Question: I am using jTable Metro blue theme but the default jQuery UI theme is shown for add/edit modal but it should be matched to the jTable's theme. I include the following files:
'''
<link href="~/Content/themes/base/jquery-ui.css" rel="stylesheet" />
<link href="~/Scripts/jtable/themes/metro/blue/jtable.css" rel="stylesheet" />
<script src="~/Scripts/jquery-ui-1.10.4.min.js"></script>
<script src="~/Scripts/jtable/jquery.jtable.min.js"></script>
'''
This is how it looks:

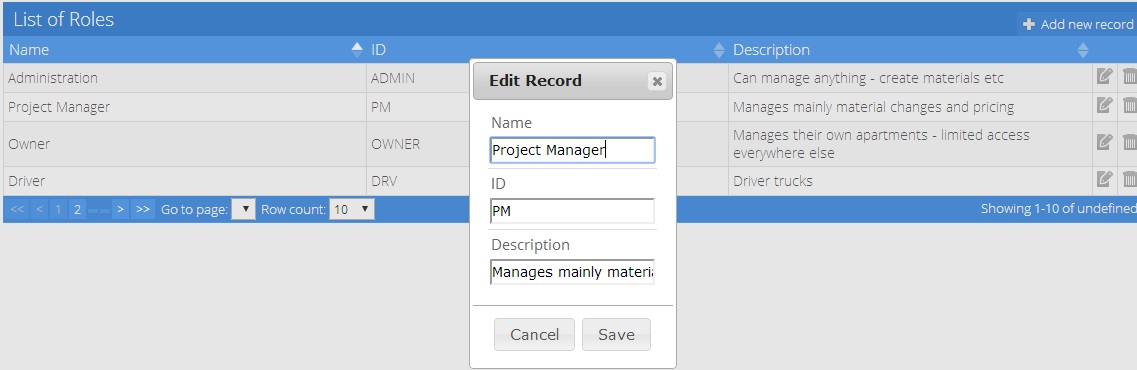
Answer: Basically, I had to grab jquery-UI css from another source. The answer is posted <URL>